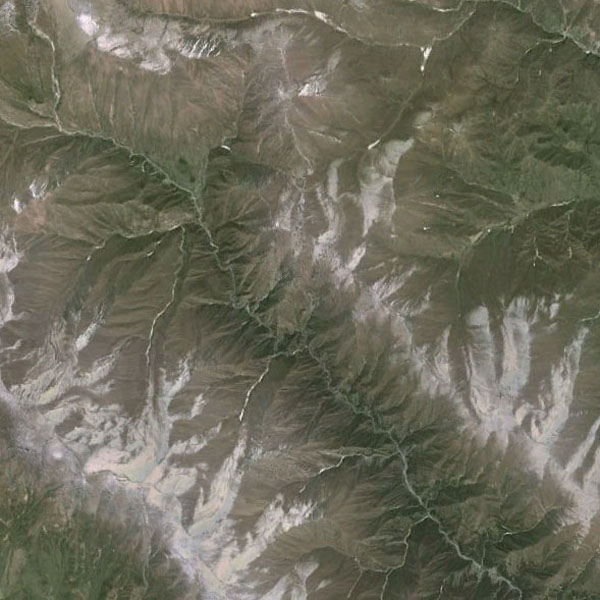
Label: Mountain